Question: I tried notification jelly bean. when the notification comes or created, only the first icon that appears in the status bar, no notification title animation ...
look this image, this display icon and title when created, but my notification just only icon .

this my code
'''
private static void generateNotification(Context context,String kat_pesan, String title, String message ,String judul,String komentar,String sekilas_isi,String
date,String gambar_tulisan_detail,String id_tulisan,String status_gambar,
String kategori, String main_kategori,String seo_detail,String pengomentar, String isi_komentar, String kordinat_lokasi, String username, String avatar) {
long when = System.currentTimeMillis();
Random rand = new Random(System.currentTimeMillis());
int unique_ids=rand.nextInt();
NotificationManager notificationManager = (NotificationManager)
context.getSystemService(Context.NOTIFICATION_SERVICE);
Notification notification = null;
notification = setBigTextStyleNotification(context,kat_pesan,title, message, judul,komentar, sekilas_isi,
date,gambar_tulisan_detail,id_tulisan,status_gambar,kategori,main_kategori,
seo_detail,pengomentar,isi_komentar, kordinat_lokasi, username,avatar,
when,unique_ids);
notification.flags |= Notification.FLAG_AUTO_CANCEL;
// Play default notification sound
notification.defaults |= Notification.DEFAULT_SOUND;
//notification.sound = Uri.parse("android.resource://" + context.getPackageName() + "your_sound_file_name.mp3");
// Vibrate if vibrate is enabled
notification.defaults |= Notification.DEFAULT_VIBRATE;
notification.number += 1;
notificationManager.notify(unique_ids, notification);
}
private static Notification setBigTextStyleNotification(Context context, String kat_pesan, String title, String message, String judul,
String komentar, String sekilas_isi, String date, String gambar_tulisan_detail, String id_tulisan, String status_gambar,
String kategori, String main_kategori, String seo_detail, String pengomentar, String isi_komentar, String kordinat_lokasi,
String username, String avatar, long when, int unique_ids) {
Bitmap remote_picture = null;
NotificationCompat.BigTextStyle notiStyle = new NotificationCompat.BigTextStyle();
notiStyle.setBigContentTitle(judul);
remote_picture = getBitmapFromURL(gambar_tulisan_detail);
notiStyle.bigText(sekilas_isi);
Intent resultIntent = new Intent(context, DetailIsi.class);
resultIntent.setFlags(Intent.FLAG_ACTIVITY_CLEAR_TOP);
TaskStackBuilder stackBuilder = TaskStackBuilder.create(context);
stackBuilder.addParentStack(DetailIsi.class);
stackBuilder.addNextIntent(resultIntent);
PendingIntent resultPendingIntent = stackBuilder.getPendingIntent(unique_ids, PendingIntent.FLAG_UPDATE_CURRENT);
return new NotificationCompat.Builder(context)
.setSmallIcon(R.drawable.icon_notification)
.setAutoCancel(true)
.setLargeIcon(remote_picture)
.setContentIntent(resultPendingIntent)
.addAction(0, "Open Detail", resultPendingIntent)
.setContentTitle("#"+main_kategori+" #"+kategori)
.setContentText(judul)
.setStyle(notiStyle).build();
}
'''
how to fix it ? thanks, sorry for my english
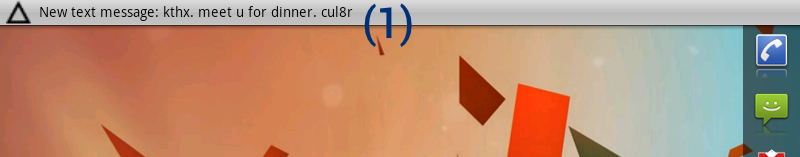
Answer: You need to set the ticker:
<URL>
Try this:
'''
return new NotificationCompat.Builder(context)
.setSmallIcon(R.drawable.icon_notification)
.setAutoCancel(true)
.setLargeIcon(remote_picture)
.setContentIntent(resultPendingIntent)
.addAction(0, "Open Detail", resultPendingIntent)
.setContentTitle("#"+main_kategori+" #"+kategori)
.setContentText(judul)
.setTicker(judul)
.setStyle(notiStyle).build();
'''